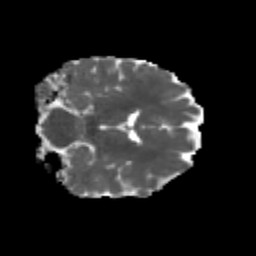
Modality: MD
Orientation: coronal
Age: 25
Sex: female
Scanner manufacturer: siemens
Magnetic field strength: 3 T
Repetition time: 3.5 s
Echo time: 0.113 s